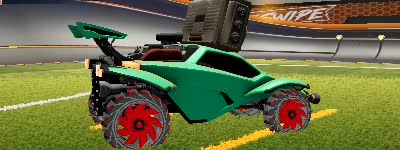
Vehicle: octane